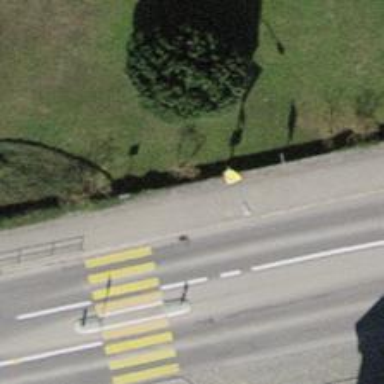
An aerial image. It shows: Bus stop with platform for public transport.